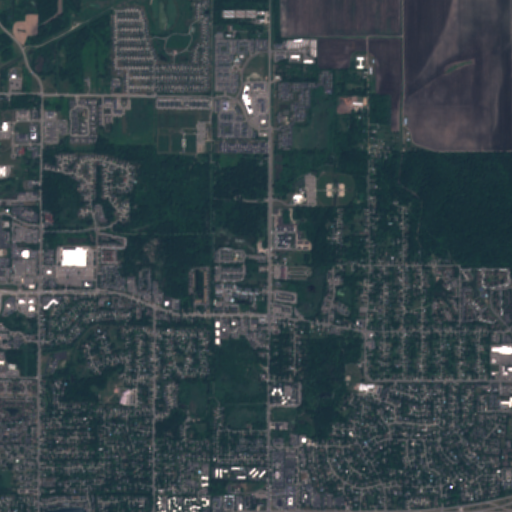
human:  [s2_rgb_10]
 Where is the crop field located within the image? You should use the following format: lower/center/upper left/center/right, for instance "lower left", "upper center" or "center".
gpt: The crop field is located in the upper of the image.
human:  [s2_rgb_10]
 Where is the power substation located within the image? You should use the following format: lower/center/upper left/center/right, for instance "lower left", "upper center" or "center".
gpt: The power substation is located in the lower left of the image.
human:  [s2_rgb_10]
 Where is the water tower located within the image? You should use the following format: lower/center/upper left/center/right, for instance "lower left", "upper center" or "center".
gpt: The water tower is located in the center left of the image.
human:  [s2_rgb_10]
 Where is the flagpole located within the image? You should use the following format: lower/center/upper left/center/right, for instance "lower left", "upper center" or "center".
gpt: The flagpole is located in the lower right of the image.
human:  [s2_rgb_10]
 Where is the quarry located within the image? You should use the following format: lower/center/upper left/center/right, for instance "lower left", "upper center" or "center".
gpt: There is no quarry in the image.